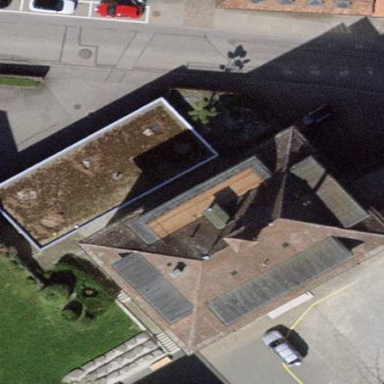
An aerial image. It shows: Town hall building with hipped roof.